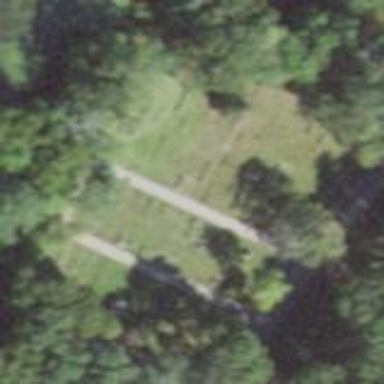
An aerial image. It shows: Cemetery area categorized as "Cemetery".